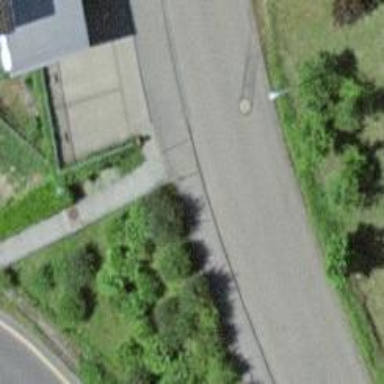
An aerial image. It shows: Road with steps.